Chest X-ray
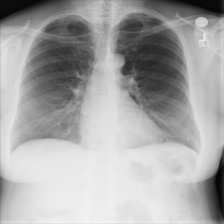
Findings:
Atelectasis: negative
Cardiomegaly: negative
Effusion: negative
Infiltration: negative
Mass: negative
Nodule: negative
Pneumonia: negative
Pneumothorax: negative
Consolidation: negative
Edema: negative
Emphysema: positive
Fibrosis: negative
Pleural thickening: negative
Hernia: negative